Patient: sex F, age 73
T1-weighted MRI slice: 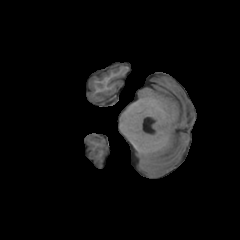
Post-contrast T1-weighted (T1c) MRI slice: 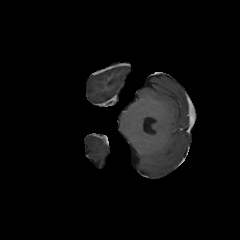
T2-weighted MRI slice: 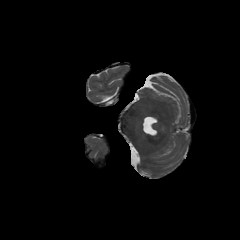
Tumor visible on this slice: no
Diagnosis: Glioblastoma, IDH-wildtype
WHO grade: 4